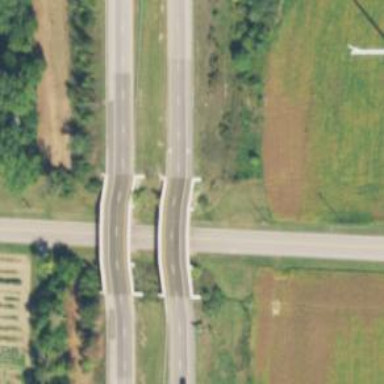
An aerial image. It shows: Bridge over motorway.